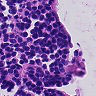
Metastatic tissue present: no